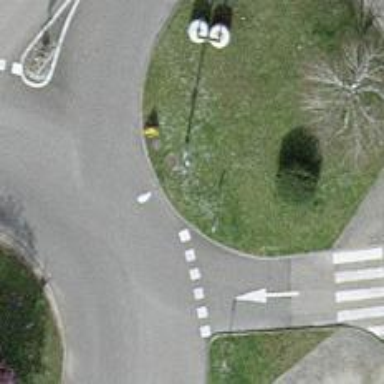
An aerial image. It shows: Traffic surveillance system is in place.